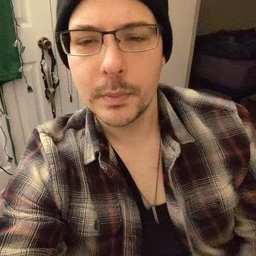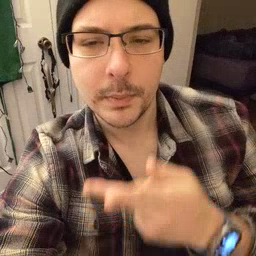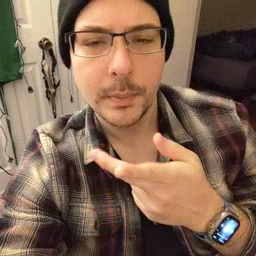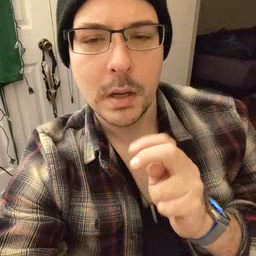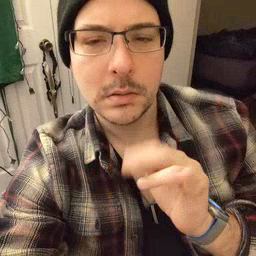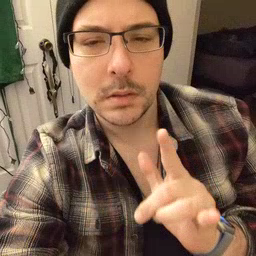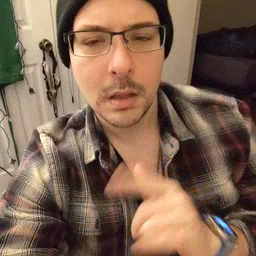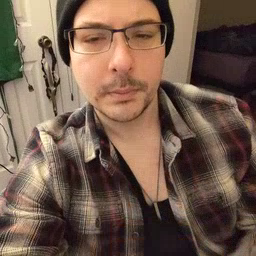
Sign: pencil